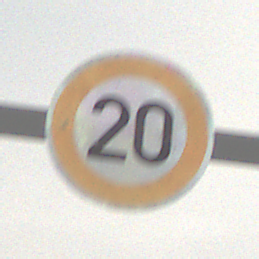
Verkehrszeichen: Geschwindigkeit20
Umgebung: Outdoor, Nature
Tageszeit: MorningAfternoon
Wetter: Overcast
Licht: Natural
Jahreszeit: Winter
Kontrast: LowContrast